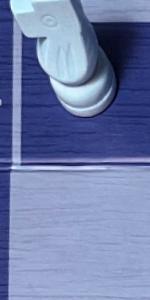
Label: Empty